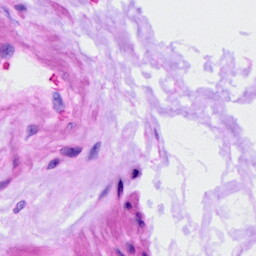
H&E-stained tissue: Ovarian